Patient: sex M, age 48
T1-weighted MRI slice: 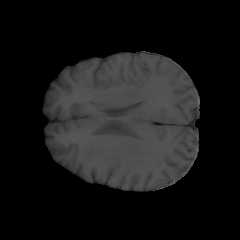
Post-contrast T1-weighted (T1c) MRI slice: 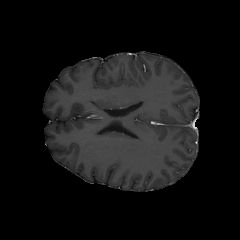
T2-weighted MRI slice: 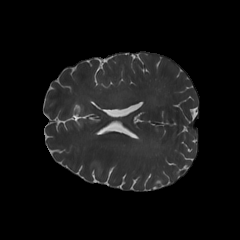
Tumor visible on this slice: no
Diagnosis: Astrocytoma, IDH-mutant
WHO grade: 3